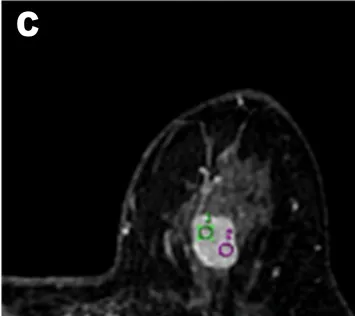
(A-C) Axial and sagittal contrast-enhanced MR image shows rapid and heterogeneous tumor enhancement.
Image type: radiology (mri)